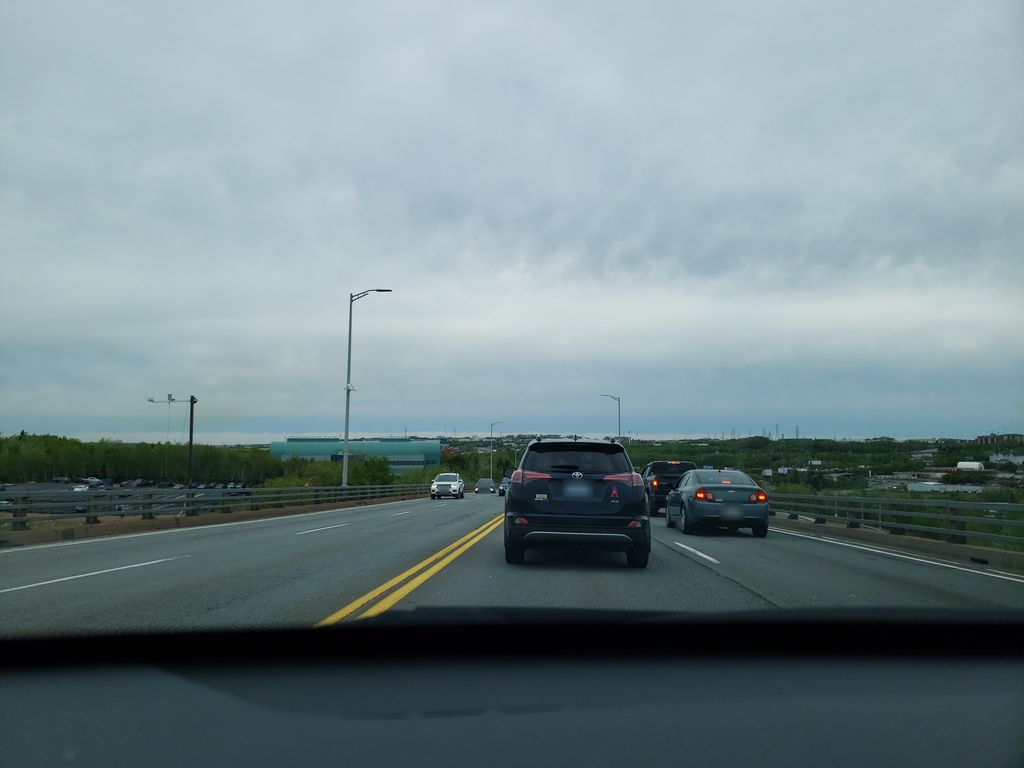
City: halifax